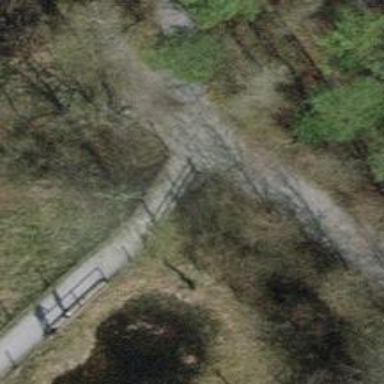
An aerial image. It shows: Path with fine gravel surface.